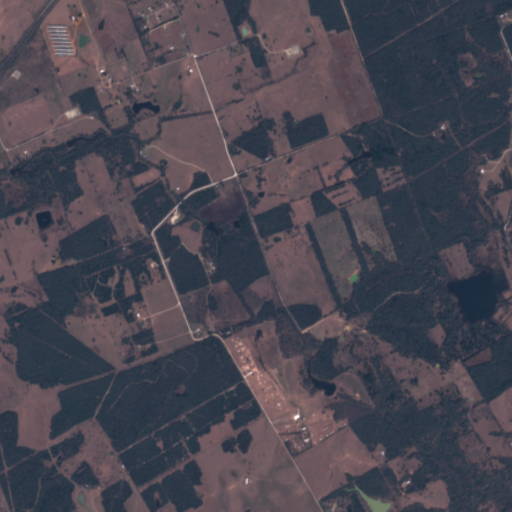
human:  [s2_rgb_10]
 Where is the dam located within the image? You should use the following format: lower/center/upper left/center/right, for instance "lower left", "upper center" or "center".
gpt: The dam is located in the upper center of the image.
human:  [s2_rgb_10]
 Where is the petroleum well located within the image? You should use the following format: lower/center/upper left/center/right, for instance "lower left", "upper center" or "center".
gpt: The petroleum well is located in the upper left of the image.
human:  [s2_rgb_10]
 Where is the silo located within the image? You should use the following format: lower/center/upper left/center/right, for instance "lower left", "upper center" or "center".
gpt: The silo is located in the upper left of the image.
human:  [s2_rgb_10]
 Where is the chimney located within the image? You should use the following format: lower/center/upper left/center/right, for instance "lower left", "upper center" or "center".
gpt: The chimney is located in the upper left of the image.
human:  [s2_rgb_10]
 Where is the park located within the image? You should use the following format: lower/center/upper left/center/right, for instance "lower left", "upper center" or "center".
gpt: There is no park in the image.